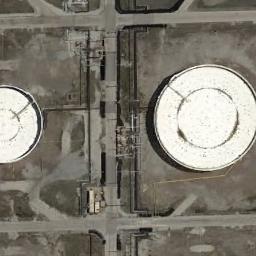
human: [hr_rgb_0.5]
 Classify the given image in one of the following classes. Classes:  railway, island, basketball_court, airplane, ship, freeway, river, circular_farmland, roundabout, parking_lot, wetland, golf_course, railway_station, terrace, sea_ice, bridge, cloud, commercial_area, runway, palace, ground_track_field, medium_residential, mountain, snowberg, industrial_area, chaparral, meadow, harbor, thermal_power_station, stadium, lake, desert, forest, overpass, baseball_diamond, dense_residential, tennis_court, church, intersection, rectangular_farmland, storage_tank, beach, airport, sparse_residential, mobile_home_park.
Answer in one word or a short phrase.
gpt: storage_tank